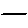
Label: line